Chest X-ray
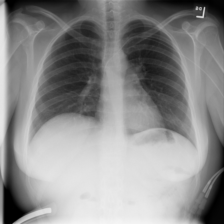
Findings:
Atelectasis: positive
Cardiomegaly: negative
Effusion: negative
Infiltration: negative
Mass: negative
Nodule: negative
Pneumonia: negative
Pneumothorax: negative
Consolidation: negative
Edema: negative
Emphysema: negative
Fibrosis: negative
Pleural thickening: negative
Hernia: negative